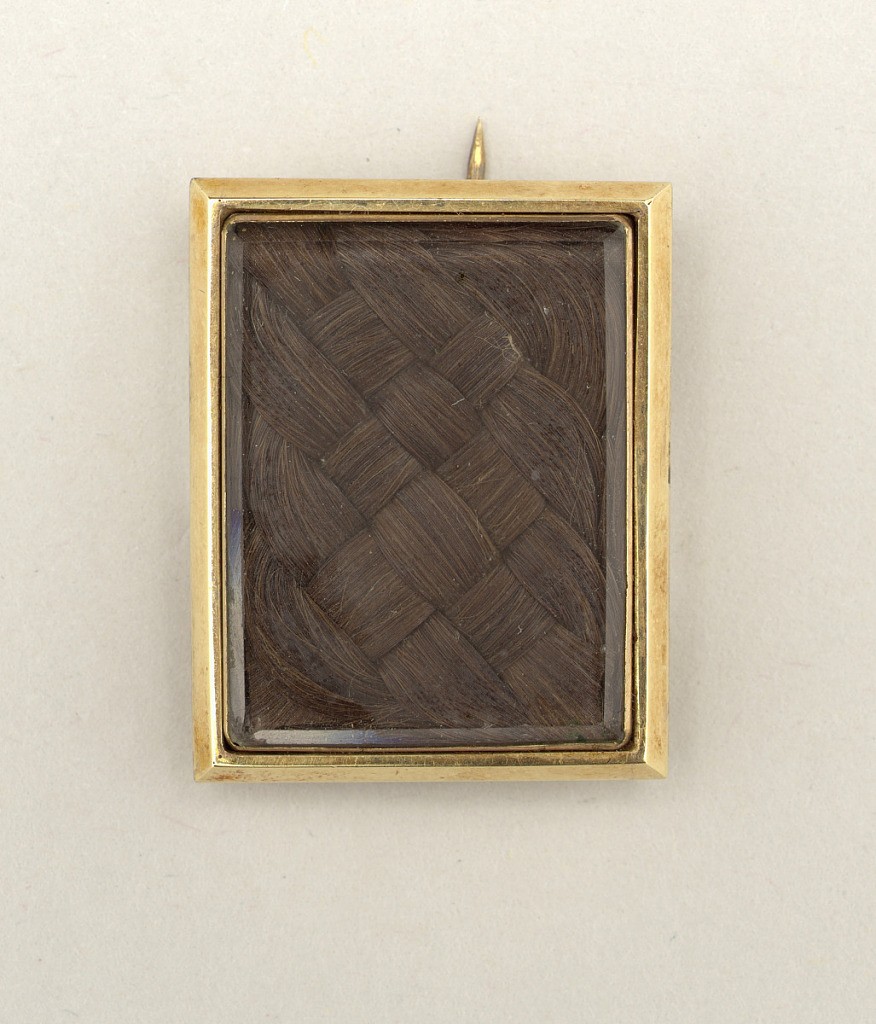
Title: Brooch
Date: ca. 1842
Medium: Hair, gold, glass
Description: Rectangular plain gold frame surrounding a panel of braided, brown hair, shown under glass.